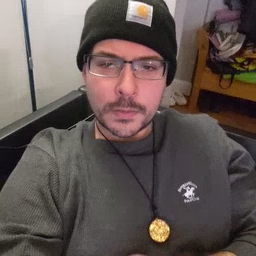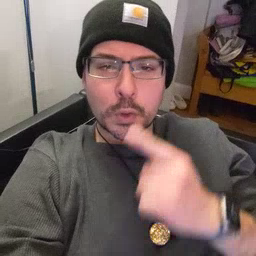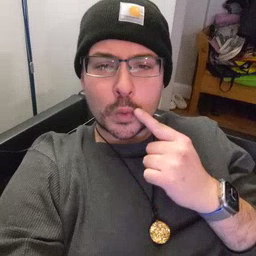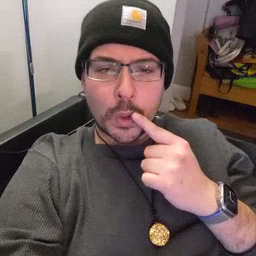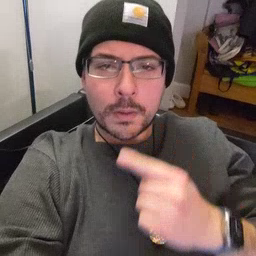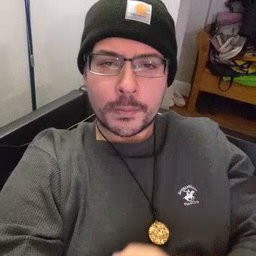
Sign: tooth